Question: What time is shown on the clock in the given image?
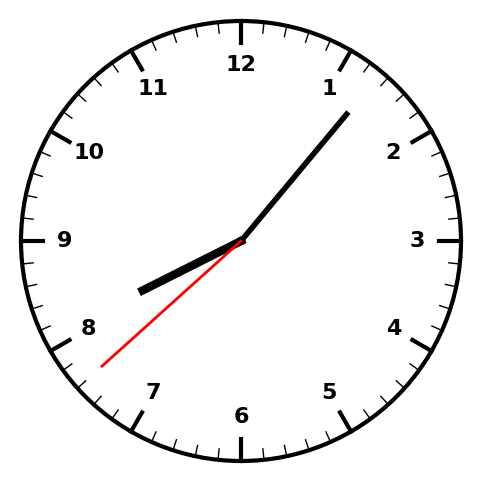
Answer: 08:06:38